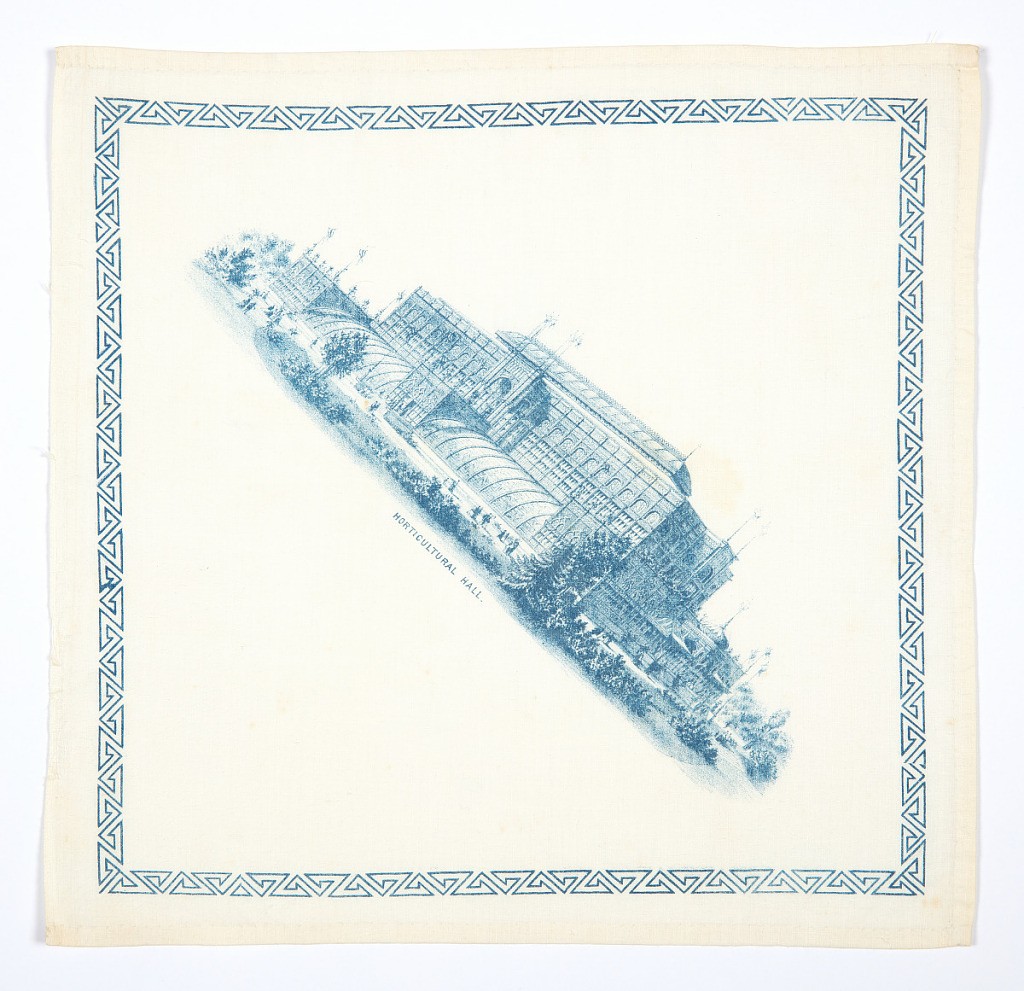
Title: Handkerchief
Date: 1876
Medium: cotton Technique: printed by engraved plate on plain weave
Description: Commemorative handkerchief from the Centennial Exposition at Fairmount Park, Philadelphia. In the center is a diagonally placed depiction of Horticultural Hall in blue on a white ground. A blue printed zigzag border is on all sides. Three hemmed sides and one selvedge are present.